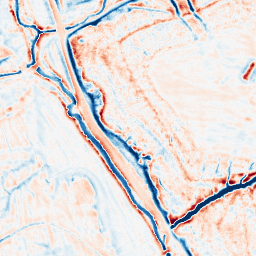
Category: edge_preserving
Decomposition family: bilateral
Decomposition parameters: d: 15
sigma_color: 150
sigma_space: 100
Upsampling method: lanczos
Upsampling parameters: scale: 2
Upsampling scale: 2